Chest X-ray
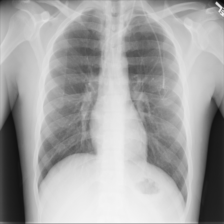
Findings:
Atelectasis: negative
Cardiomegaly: negative
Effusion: negative
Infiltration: negative
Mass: negative
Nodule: negative
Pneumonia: negative
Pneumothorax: negative
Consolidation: negative
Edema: negative
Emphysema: negative
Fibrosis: negative
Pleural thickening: negative
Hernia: negative